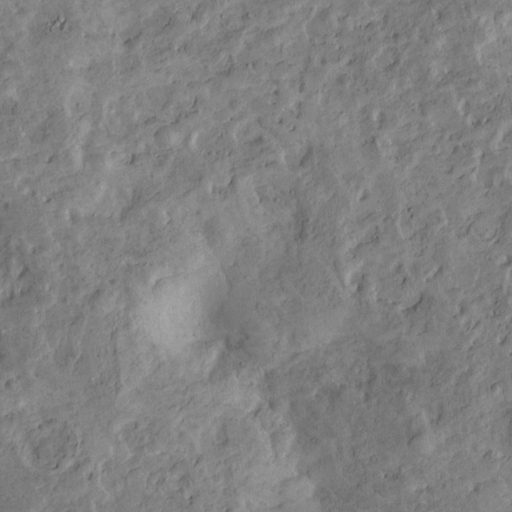
Classes present: Background, Cone